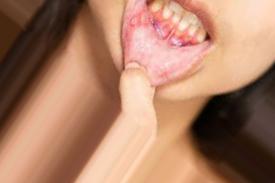
Condition: Mouth Ulcer